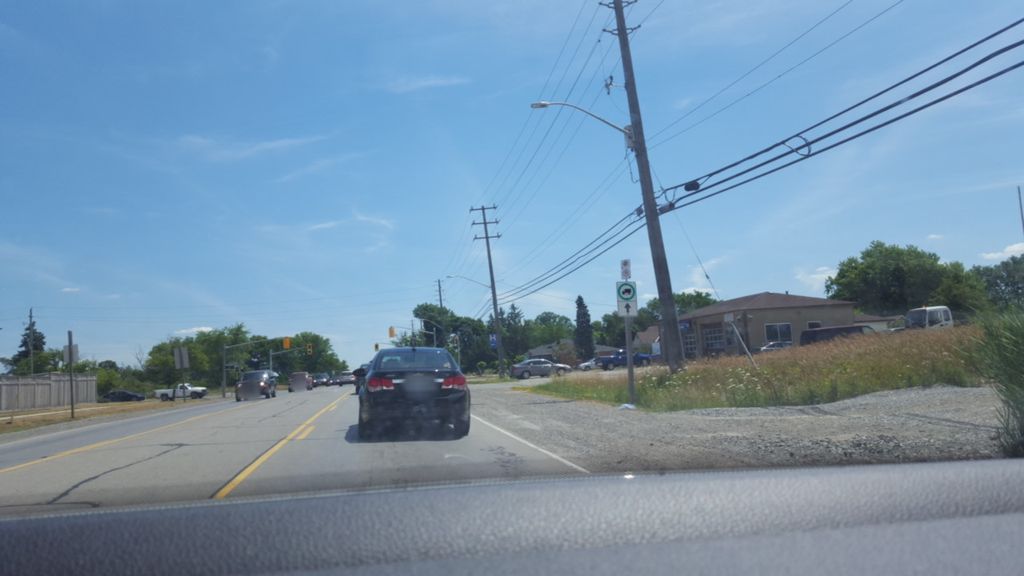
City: hamilton